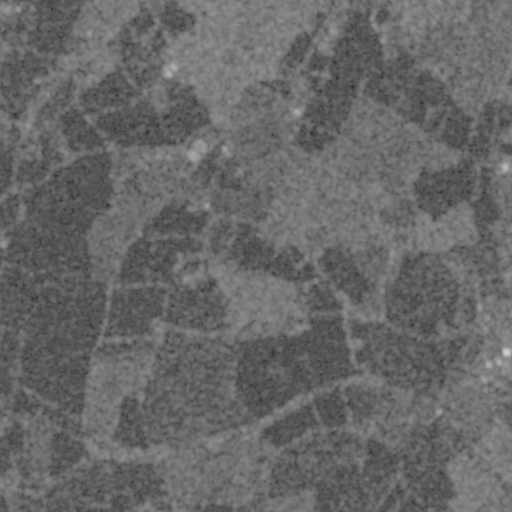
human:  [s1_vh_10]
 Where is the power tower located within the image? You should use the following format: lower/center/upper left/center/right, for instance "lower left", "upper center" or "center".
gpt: The power tower is located in the upper left of the image.
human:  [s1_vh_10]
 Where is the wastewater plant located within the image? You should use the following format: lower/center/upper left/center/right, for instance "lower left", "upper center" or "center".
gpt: The wastewater plant is located in the lower right of the image.
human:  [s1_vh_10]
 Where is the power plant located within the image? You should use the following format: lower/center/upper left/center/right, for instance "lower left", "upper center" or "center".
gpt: There is no power plant in the image.

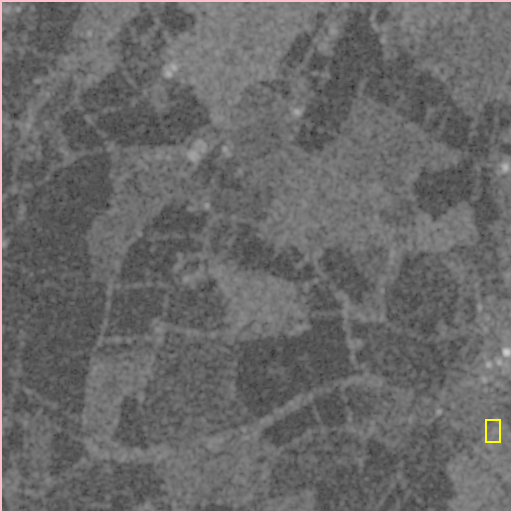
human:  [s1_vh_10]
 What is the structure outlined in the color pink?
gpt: The structure outlined in pink is a crop field.
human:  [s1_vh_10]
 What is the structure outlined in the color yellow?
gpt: The structure outlined in yellow is a wastewater plant.
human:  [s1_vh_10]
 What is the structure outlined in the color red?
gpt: There is no red outline.